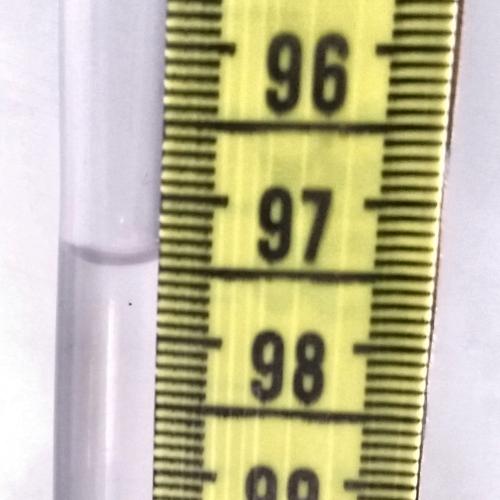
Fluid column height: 97.5 cm